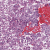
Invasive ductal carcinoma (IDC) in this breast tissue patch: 1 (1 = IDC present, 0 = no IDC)